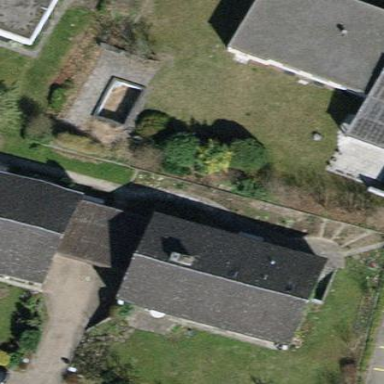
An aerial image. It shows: Building with tile roof.